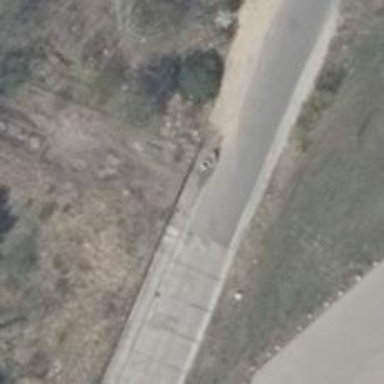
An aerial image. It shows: Sidewalk.